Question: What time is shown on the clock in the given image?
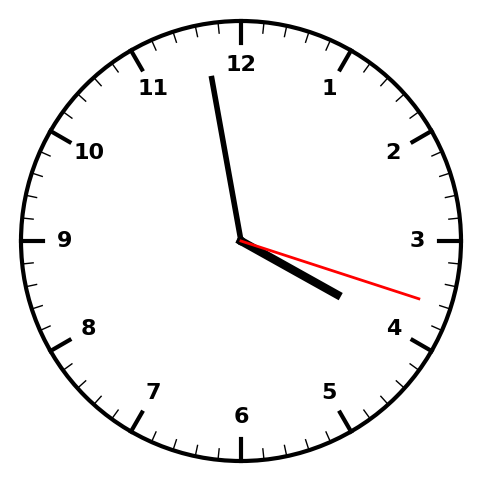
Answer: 03:58:18